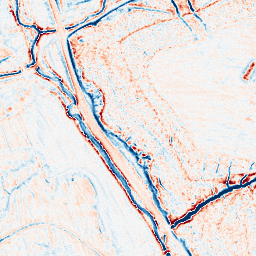
Category: edge_preserving
Decomposition family: anisotropic_diffusion
Decomposition parameters: iterations: 10
kappa: 30
gamma: 0.2
Upsampling method: quadratic
Upsampling parameters: scale: 2
Upsampling scale: 2